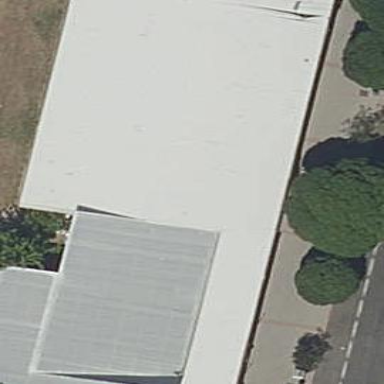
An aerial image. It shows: School building.